Question: I create a new list data with jQgrid, and filter the data with two date values after the initial grid data loading. Please see my code below.
'''
@{
ViewBag.Title = "AdvertiseList";
Layout = "~/Views/Shared/_LayoutAdmin.cshtml";
}
<style type="text/css">
.img_div {
width: 13%;
}
</style>
<script src="~/Scripts/jquery-1.9.1.js"></script>
<script src="~/Scripts/jquery-ui-1.10.4.js"></script>
<script src="~/Scripts/jquery.jqGrid.src.js"></script>
<link href="~/jquery-ui-1.10.4.custom/css/ui-darkness/jquery-ui-1.10.4.custom.css" rel="stylesheet" />
<script src="~/Scripts/i18n/grid.locale-pt.js"></script>
<script src="~/jquery-ui-1.10.4.custom/development-bundle/ui/i18n/jquery.ui.datepicker-pt.js"></script>
<script type="text/javascript">
jQuery.jgrid.no_legacy_api = true;
</script>
<link href="~/Content/jquery.jqGrid/ui.jqgrid.css" rel="stylesheet" />
<script src="~/dist/JS/bootstrap-tooltip.js"></script>
<style>
.well {
min-height: 500px;
height: auto;
margin-top: 40px;
}
</style>
<div class="well">
<h4 style="color: black;">Lista Anuncie</h4>
<br clear="all" />
<div class="form-inline">
<div class="form-group">
<input type="text" class="form-control" id="fromdate" placeholder="De Data">
</div>
<div class="form-group">
<input type="text" class="form-control" id="todate" placeholder="Para Data">
</div>
<button id="btnSearch" type="submit" class="btn btn-default">Search</button>
</div>
<br clear="all" />
<div><b>Total de usuarios: @ViewBag.Advertisecount</b></div>
<table id="jQGridDemo">
</table>
<div id="jQGridDemoPager">
</div>
<table id="search"></table>
<div id="filter"></div>
<script type="text/javascript">
$(document).ready(function () {
$("#fromdate").tooltip({ 'trigger': 'focus', 'title': 'De Data' });
$("#todate").tooltip({ 'trigger': 'focus', 'title': 'Para Data' });
});
jQuery("#jQGridDemo").jqGrid({
url: '@Url.Action("FillUsers", "Admin")',
postData: {
fromDate: function () {
return $("#fromdate").val();
},
toDate: function () {
return $("#todate").val();
}
},
datatype: "json",
mtype: "POST",
colNames: ["Id", "Nome", "Email", "Senha", "Descricao", "Telefone", "Endereco", "Data", "View Details"],
colModel: [
{ name: "Id", width: 100, key: true, formatter: "integer", sorttype: "integer", hidden: true },
{ name: "Name", width: 200, sortable: true, editable: true, editrules: { required: true } },
{ name: "Email", width: 250, sortable: true, editable: true, editrules: { required: true } },
{ name: "Password", width: 200, sortable: true, editable: true, editrules: { required: true }, hidden: true },
{ name: "Description", width: 200, sortable: true, editable: true, editrules: { required: true }, hidden: true },
{ name: "Phone", width: 200, sortable: true, editable: true, editrules: { required: true }, hidden: true },
{ name: "Address", width: 350, sortable: true, editable: true, editrules: { required: true } },
{ name: "Date", width: 150, align: "center", formatter: "date", formatoptions: { srcformat: "ISO8601Long", newformat: "d-m-Y" }, sorttype: "date", datefmt: 'dd-mm-yy' },
{ name: "Edit",width:100,align: "center",editable: true,formatter: BuildAdvertiseUrl }
],
rowNum: 500,
gridview: true,
autoencode: true,
loadonce: false,
height: "auto",
rownumbers: true,
prmNames: { id: "Id" },
rowList: [5, 10, 20, 30],
pager: '#jQGridDemoPager',
emptyrecords: "Nao ha registros para exibir",
sortname: 'id',
sortorder: "asc",
viewrecords: true,
caption: "Lista de Usuarios",
width: 1000
});
jQuery("#jQGridDemo").jqGrid('navGrid', '#jQGridDemoPager',
{
del: false,
edit: false,
add: false,
search: false
},
{//EDIT
},
{//ADD
},
{//DELETE
},
{//SEARCH
});
$("#fromdate").datepicker({ dateFormat: 'dd-mm-yy' });
$("#todate").datepicker({ dateFormat: 'dd-mm-yy' });
$("#btnSearch").click(function () {
$("#jQGridDemo").trigger("reloadGrid", [{ page: 1 }]);
});
function DeleteAdvertisementPopup(id) {
$("#dialog-message").dialog({
modal: true,
buttons: {
Ok: function () {
var url = "@Url.Action("DeleteAdd", "Admin")"
$.ajax({
type: "POST",
url: url,
data: "{ Id : " + id + " }",
contentType: "application/json; charset=utf-8",
dataType: "json",
success: function (data) {
$("#jQGridDemo").trigger("reloadGrid", [{ current: true }]);
}
});
$(this).dialog("close");
},
Cancelar: function () {
$(this).dialog("close");
}
}
});
}
function BuildAdvertiseUrl(cellvalue, options, rowObject) {
var url = "/Admin/EditAdvertise?Id=" + rowObject[0];
var advertiseId = rowObject[0];
return "<a href=" + url + "><img src='../Images/viewdetails.png'/></a><a onclick="javascript:DeleteAdvertisementPopup(" + advertiseId + ");">&nbsp;<img width='16' height='16' src='../Images/button_delete.png'/></a>";
}
</script>
</div>
@*-------Dialog message for confirmation to delete the advertisement-------------------*@
<div id="dialog-message" style="font-size: 13px;" title="Excluir Anuncie">
<p>
Voce quer apagar este anuncio?
</p>
</div>
@*-------------Endhtml-----------------*@
'''
'''
public ActionResult AdvertiseList()
{
Session["AdvertiserId"] = null;
if (Session["admin"] == null)
return RedirectToAction("SignUpAdvertiser", "Home");
else
{
using (DBLockScreenAppEntities db = new DBLockScreenAppEntities())
{
var user = db.Advertisers.Count();
ViewBag.Advertisecount = user;
}
}
return View();
}
public JsonResult FillUsers(string fromDate, string toDate, string sidx, string sord, int page, int rows)
{
var users = new List<Advertiser>();
using (DBLockScreenAppEntities db = new DBLockScreenAppEntities())
{
if (!string.IsNullOrEmpty(fromDate) && !string.IsNullOrEmpty(toDate))
{
DateTime FromDate = new DateTime(Convert.ToInt32(fromDate.Split('-')[2]), Convert.ToInt32(fromDate.Split('-')[1]), Convert.ToInt32(fromDate.Split('-')[0]), 0, 0, 0);
DateTime ToDate = new DateTime(Convert.ToInt32(toDate.Split('-')[2]), Convert.ToInt32(toDate.Split('-')[1]), Convert.ToInt32(toDate.Split('-')[0]), 23, 59, 59);
users = db.Advertisers.Where(e => e.Date >= FromDate && e.Date <= ToDate).OrderByDescending(e => e.Date).ToList();
}
else
{
users = db.Advertisers.OrderByDescending(e => e.Date).ToList();
}
}
return Json((
from user in users
select new[]{
user.Id.ToString(System.Globalization.CultureInfo.InvariantCulture),
user.Name,
user.Email,
user.Password,
user.Description,
user.Phone,
user.Address,
user.Date == null ? "": ((DateTime) user.Date).ToString("o")
}
).ToArray(), JsonRequestBehavior.AllowGet);
}
'''
Please see my screenshot below

I set 'loadonce: false', and 'datatype: "json"', to reload the grid with correspondent dates. But now i want to add a pager in my grid. I found some configuration script to do this. Could you please suggest a method to do enable pager.
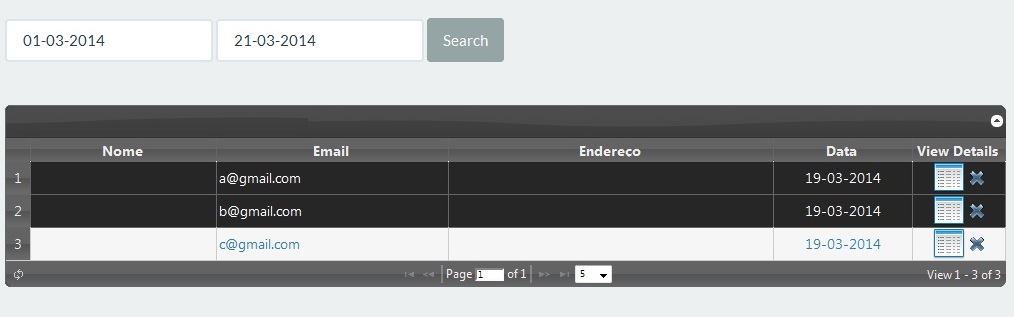
Answer: If you to follow 'loadonce: false' scenario you will have to implement paging of data. You need use 'page' and 'rows' parameter which jqGrid sent to the server. The server code should also implement server side sorting of data too. So you have to use 'sidx' and 'sord' options. Additionally you have to change the format of the data returned from the server. Instead of array of items you should return the object
'''
{
total, // total number of pages
page, // 1-based number of returned page
records, // total number of rows in all pages
rows // the array of rows for the requested page only
}
'''
So instead of returning 'users' you need to use something like
'''
var pageOfUsers = users.Skip (
"it." + sidx + " " + sord,
"@skip",
new ObjectParameter ("skip", (page - 1) * rows)
).Top ("@limit", new ObjectParameter ("limit", rows));
'''
and returnes
'''
var totalRecords = users.Count(); // total number of users
return Json(new {
total = (totalRecords + rows - 1) / rows,
page,
records = totalRecords,
rows = (from item in pageOfUsers
select new[] {
user.Id.ToString(System.Globalization.CultureInfo.InvariantCulture),
user.Name,
user.Email,
user.Password,
user.Description,
user.Phone,
user.Address,
user.Date == null ? "": ((DateTime) user.Date).ToString("o")
}).ToList()
}, JsonRequestBehavior.AllowGet);
'''
On the other side I would recommend you to consider alternative to use scenario with . In the case you will don't change your server code at all and just set 'rowNum: 50' and 'loadonce: true'. In case of loading 1000 or even 10000 rows it will be typically quickly enough. If you would use 'rowNum: 50' (to show 50 rows) then the grid will display only the first 50 rows from all 1000 returned from the server. The user could use paging or sorting (by clicking on some column header). Moreover you can add call of 'filterToolbar' which allows user to filter data. You can also use 'search: true' option of jqGrid to allows user to make very complex queries of loaded data (you can use 'multipleSearch:true' and 'multipleGroup:true' <URL>. The response time for local sorting, local paging and local filtering/searching of the data will be perfect in case of 1000 rows of total local data. So the user will be ably really to analyse the returned data and you will don't need to write any long code.
What you would do is rest 'datatype' to '"json"' inside of '$("#btnSearch").click' and inside of 'beforeRefresh' (see <URL>:
'''
$("#btnSearch").click(function () {
$("#jQGridDemo").jqGrid("setGridParam", {datatype: "json"})
.trigger("reloadGrid", [{ page: 1 }]);
});
'''
In the way you will based on '"#fromdate"' and '"#todate"' on click on the button '"#btnSearch"' or on the Refresh button of the grid. All other operation will be done with previously loaded data.